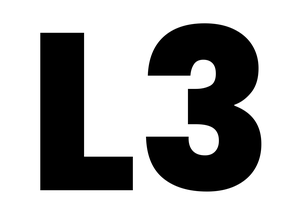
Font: Poppins-ExtraBold